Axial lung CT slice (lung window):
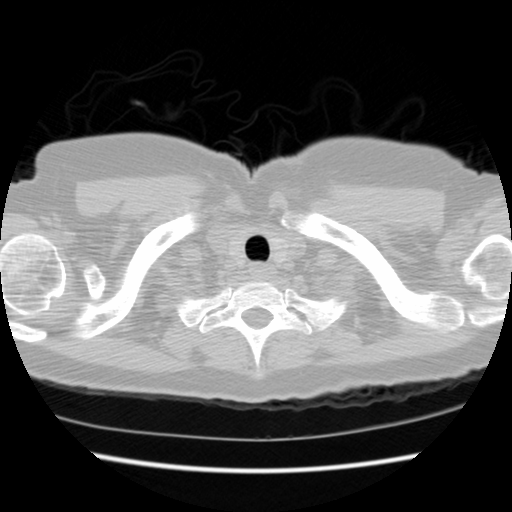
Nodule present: no